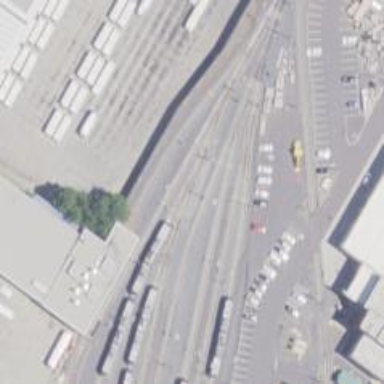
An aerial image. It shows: Light rail service yard with electrified contact lines.